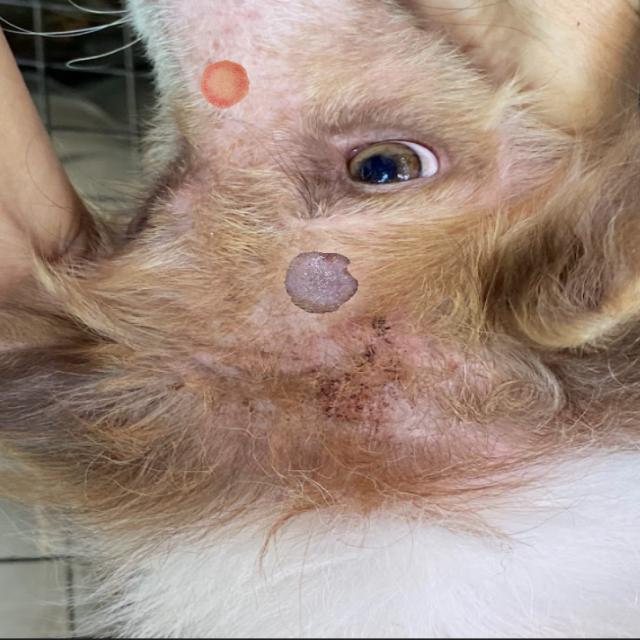
Canine ringworm (Dermatophytosis) — fungal infection caused by Microsporum or Trichophyton. Presents with circular alopecia, scaling, crusting, and broken hairs.